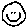
Label: smiley face